Question: I have a 'FrameLayout' that loads 'Fragments' by tapping on tabs in a 'TabWidget'. I can't figure out how to make the height of the 'FrameLayout' as tall as its content, so that the whole containing 'ScrollView' will scroll together as one instead of a separate scrolling view.
Here's a visual example of this 'Fragment''s structure:

As you can see, the Frame Layout Visible Height only reveals one row of the Fragment, when in fact, there are a few. I can scroll within the 'FrameLayout' to see the other rows as it is now, but that's not what I'm going for. The 'FrameLayout' is made up of a 'LinearLayout' containing a 'GridView' with their 'layout_height's set to 'wrap_content'.
I tried hardcoding the height of the 'FrameLayout' to something like 500dp and it works great except for the fact that it's no longer dynamically sized. Would I need to resize the 'FrameLayout' programmatically each time a new image is loaded into the inner content? Is there a layout attribute I can set so it'll stretch its height to match its inner content?
Here's my layout xml file:
'''
<ScrollView
xmlns:android="http://schemas.android.com/apk/res/android"
android:layout_width="fill_parent"
android:layout_height="wrap_content"
>
<LinearLayout
android:orientation="vertical"
android:layout_width="fill_parent"
android:layout_height="wrap_content">
<RelativeLayout
android:layout_width="fill_parent"
android:layout_height="200dp">
<!-- CONTAINS USER INFO AND STATS -->
</RelativeLayout>
<android.support.v4.app.FragmentTabHost
android:id="@android:id/tabhost"
android:layout_width="fill_parent"
android:layout_height="fill_parent">
<LinearLayout
android:orientation="vertical"
android:layout_width="fill_parent"
android:layout_height="wrap_content"
android:background="#ffffff">
<TabWidget
android:id="@android:id/tabs"
android:layout_width="fill_parent"
android:layout_height="60dp"
android:weightSum="2">
</TabWidget>
<FrameLayout
android:id="@android:id/tabcontent"
android:layout_width="fill_parent"
android:layout_height="wrap_content"
>
</FrameLayout>
</LinearLayout>
</android.support.v4.app.FragmentTabHost>
</LinearLayout>
</ScrollView>
'''
Thank you!
---
Since I'm going to set a bounty on this, I thought I'd share what I've figured out so far.
In the thumbnails, 'onSuccess' when each image is loaded, I'm calling a function in the 'GridLayout' that holds the images that counts the images and sets the height of the 'GridLayout'. This works fine, although it seems like it'd be a bit inefficient.
What I'm doing is setting the 'GridLayout' height and then calling 'requestLayout' and 'invalidate' on it and it's parent(s). This works, but not as the images loading. It'll work if I go to a different tab and return to the thumbnails, oddly enough. Which makes me think I'm not updating at the right time or on the right object.
Anyway, that said. Does anyone know how to make the height of a 'GridLayout' expand to hold its contents (instead of scrolling) so I can scroll the entire page (including the top section)?
---
I should also add the 'GridView' layout:
'''
<GridView
xmlns:android="http://schemas.android.com/apk/res/android"
android:id="@+id/grid"
android:stretchMode="columnWidth"
android:gravity="center"
android:layout_width="fill_parent"
android:layout_height="wrap_content"
android:drawSelectorOnTop="false"
android:fastScrollAlwaysVisible="false"
android:fastScrollEnabled="false"
android:numColumns="3"
android:choiceMode="none">
</GridView>
'''
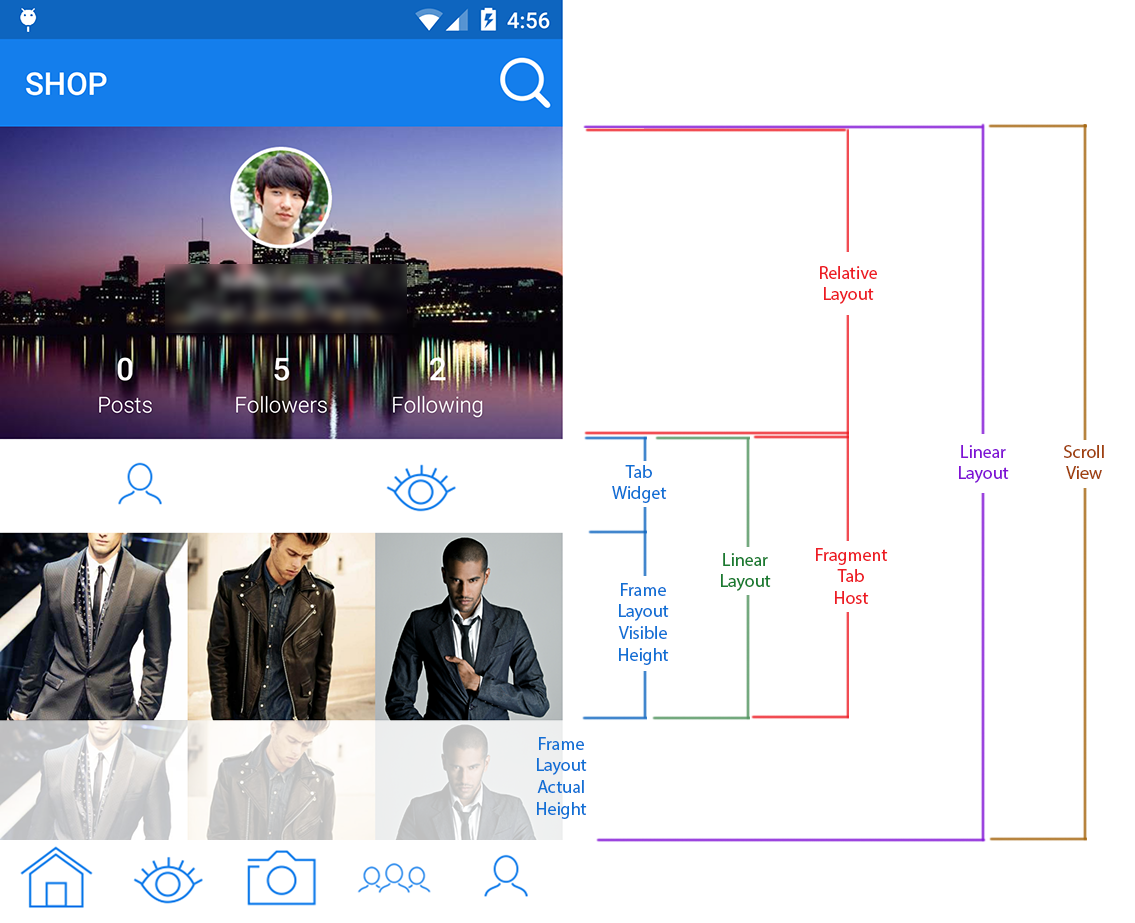
Answer: I was in a similar situation but I had a ListView instead of a GridView. You are right in the part when you have to set the height dynamically each time you add an item or if you call notifyDataSetChanged().
THIS CODE IS FOR LISTVIEW WITH DIFFERENT HEIGHT FOR EACH ROW
'''
private void setListViewHeightBasedOnChildren(MyQueueAdapter listAdapter) {
int desiredWidth = MeasureSpec.makeMeasureSpec(
mListView.getWidth(), MeasureSpec.AT_MOST);
int totalHeight = 0;
View view = null;
int i;
for (i = 0; i < listAdapter.getCount(); i++) {
view = listAdapter.getView(i, view, mListView);
view.measure(desiredWidth, MeasureSpec.UNSPECIFIED);
totalHeight += view.getMeasuredHeight();
}
ViewGroup.LayoutParams params = mListView.getLayoutParams();
params.height = heightList
+ (mListView.getDividerHeight() * (listAdapter
.getCount() + 3));
heightListComplete = params.height;
mListView.setLayoutParams(params);
}
'''
You need to modify this code according to your needs, you don't need the loop as the height of each row is static in your case. If you need more help let me know.
If you know the height of the view in dp you can easily convert the dp in px and set the height of your gridview according to number of rows.